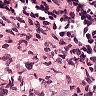
Metastatic tissue present: no